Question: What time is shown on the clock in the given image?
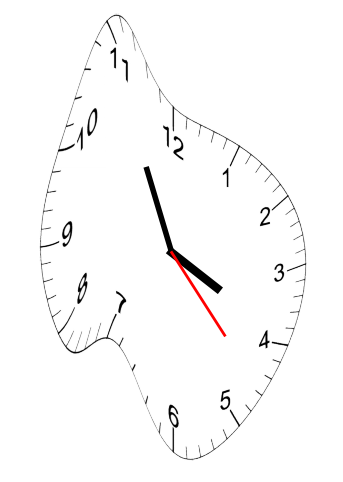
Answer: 03:55:23